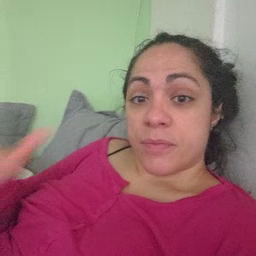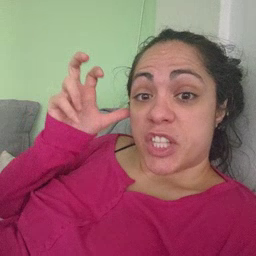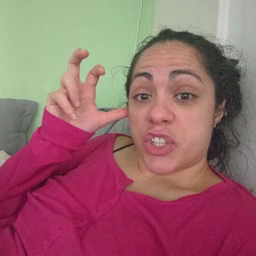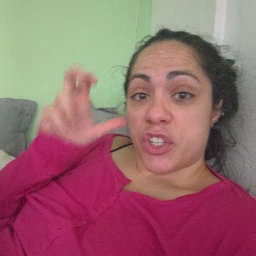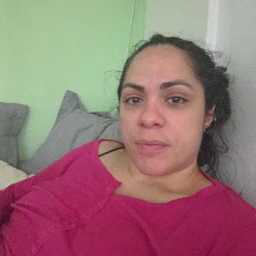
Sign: hear